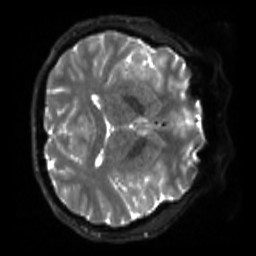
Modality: sbref
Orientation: axial
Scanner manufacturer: siemens
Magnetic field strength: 3 T
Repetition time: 4 s
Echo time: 0.0594 s